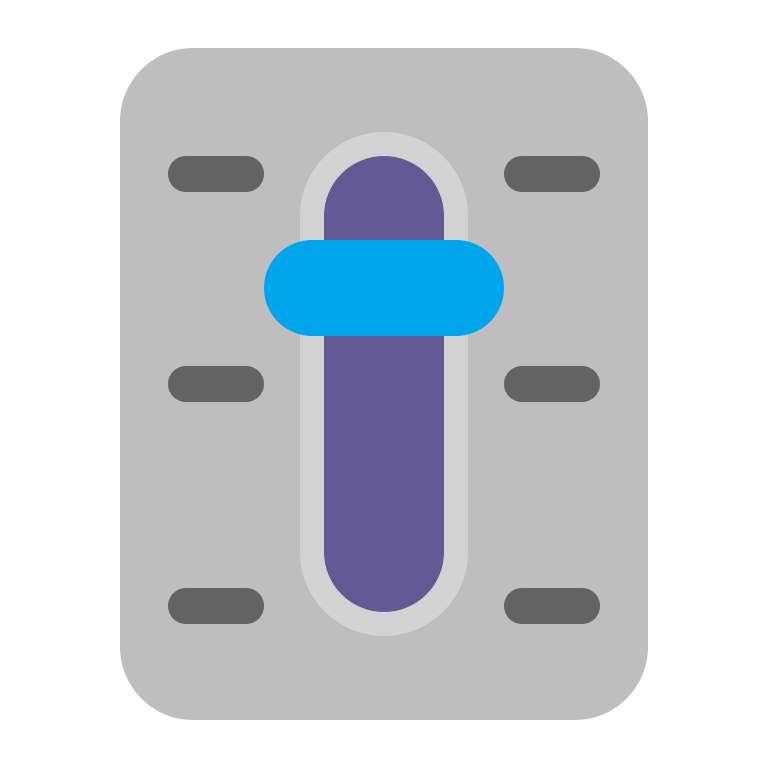
level slider flat